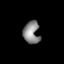
Tissue: lung
Cell type: Epithelial cells
Senescence score: 0.2223
Nuclear area (px): 353
Mean DAPI intensity: 135.737